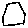
Label: hexagon